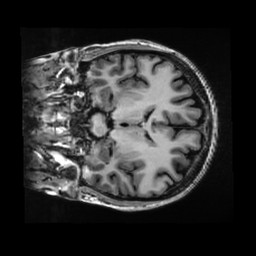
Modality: T1w
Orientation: coronal
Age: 20
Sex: female
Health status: healthy
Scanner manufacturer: ge
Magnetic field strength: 3 T
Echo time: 0.0052 s